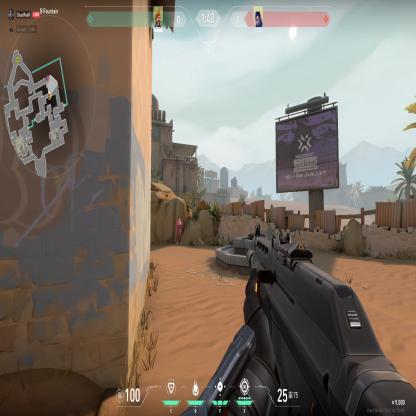
Label: enemy